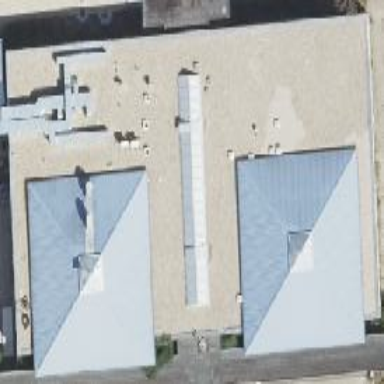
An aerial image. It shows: School building.